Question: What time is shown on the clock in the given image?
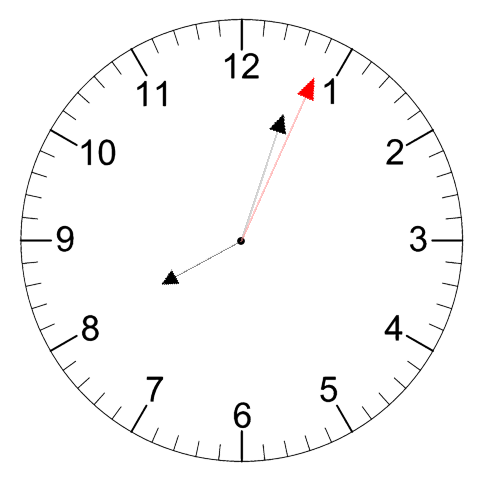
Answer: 08:03:04